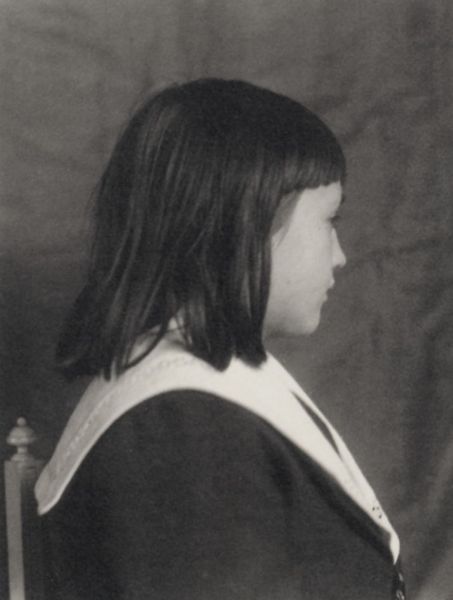
Titel: Jacques
Künstler: Francois Emile Zola
Schlagwörter: dunkel, schatten, umhang, weiß, mädchen, sitzen, zola, frau, frisur, grau, haar, hintergrund, kleid, mund, nase, profil, rücken, schwarz, stirn, stuhl, blick, jacke, jung, wand, arm, augen, gesicht, kragen, bildnis, portrait, porträt, auge, fransen, haare, mantel, sitzend, stoff, decke, kind, tochter, england, kinn, knopf, kontrast, lippen, rechts, schulter, traurig, pony, seitlich, lehne, studie, weis, ernst, büste, seitenansicht, stuhllehne, melancholie, lciht, glatt, junge, wange, knöpfe, wimpern, foto, fotografie, photographie, griff, abgewandt, abwenden, schwarz-weiß, halblang, uniform, kittel, matrose, matrosenanzug, photo, knauf, halbprofil, backe, bleich, matrosenkleid, nasenspitze, studio, seitenansich, bob, verlorenes profil, schulterlang, friseur, sxhwarz, schülerin, pagenschnitt, bubikopf, chanel, stirnfransen, halbbild, matrosenkragen, schuluniform, jnug, nase mund, piny, stuhlverzierung, profilportrait, ppony